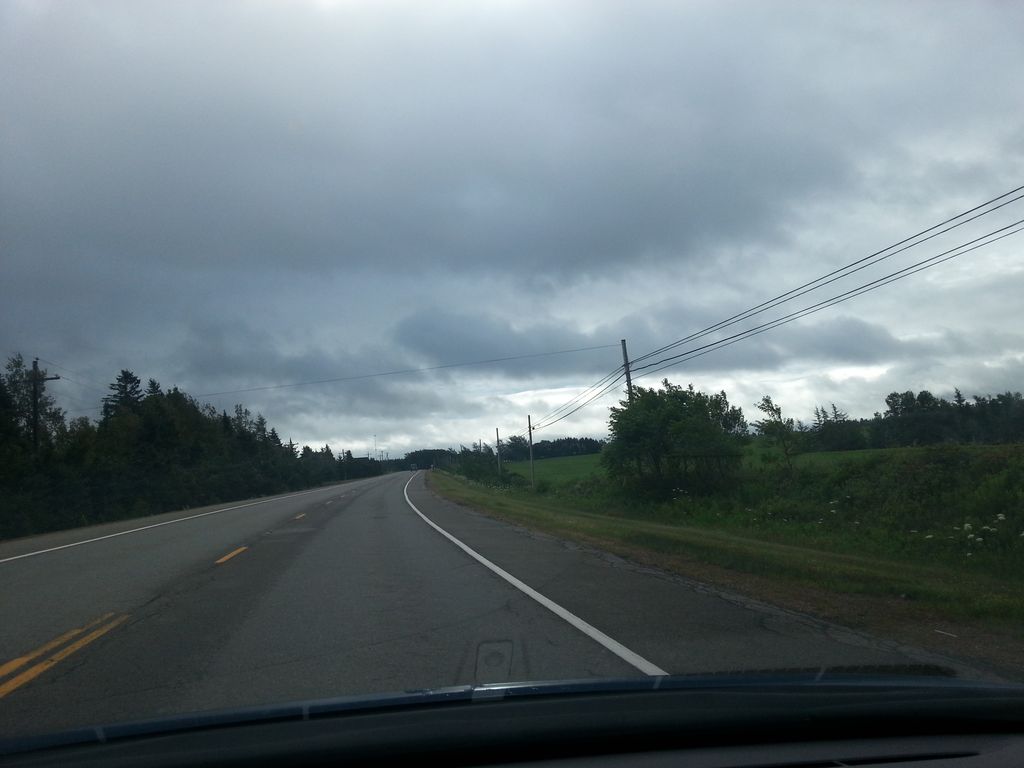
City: charlottetown